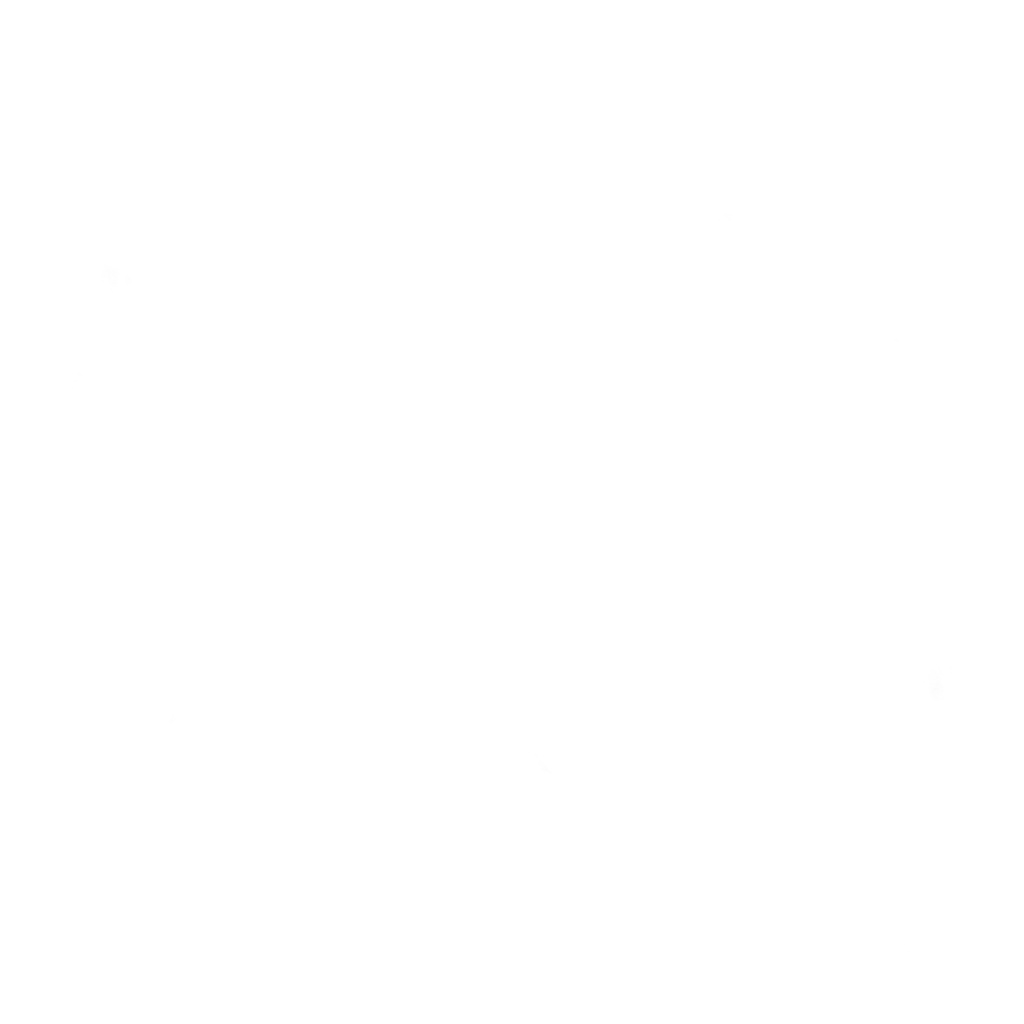
Texture map type: Metalness